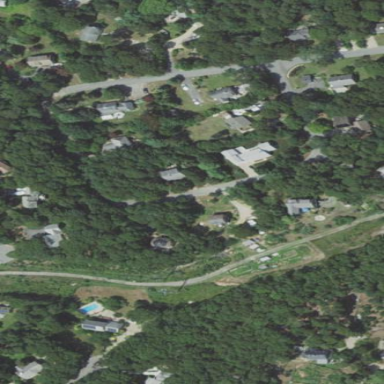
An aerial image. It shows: Residential road.